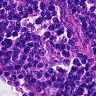
Metastatic tissue present: no